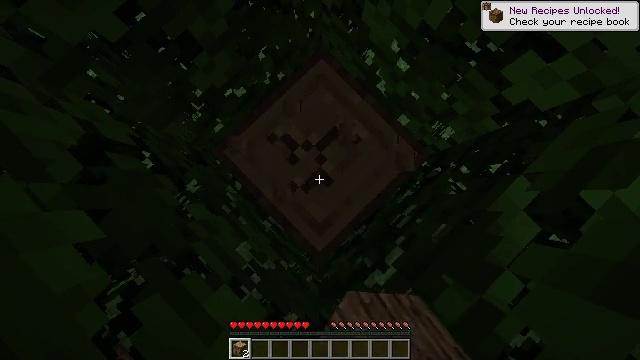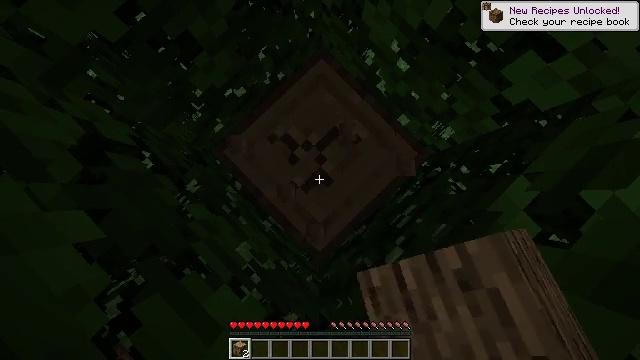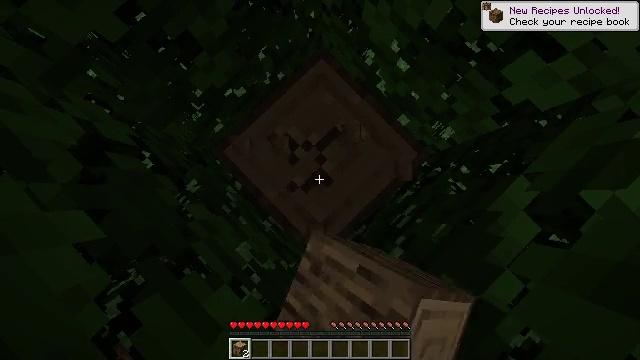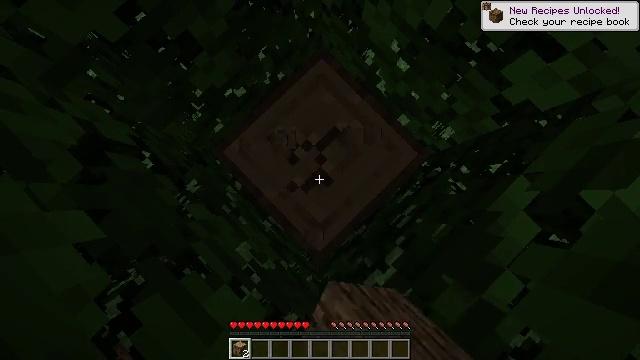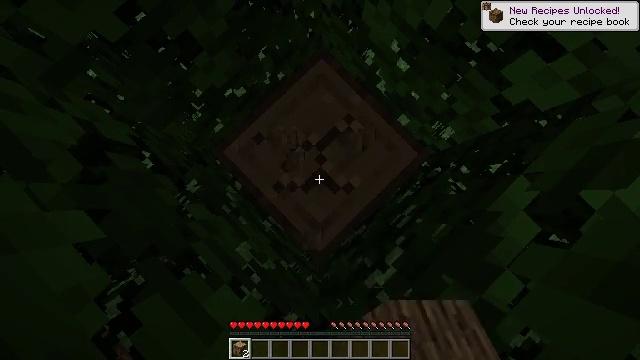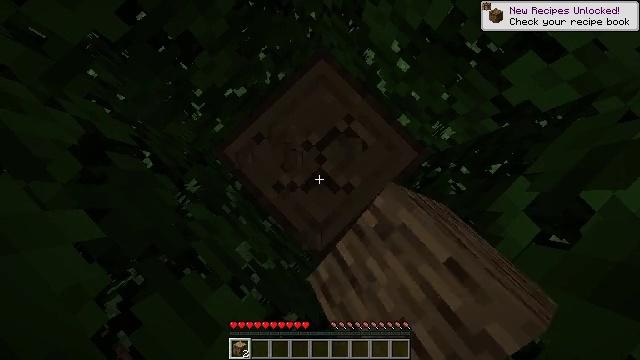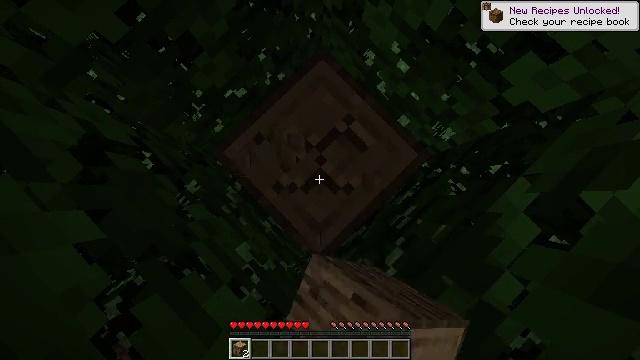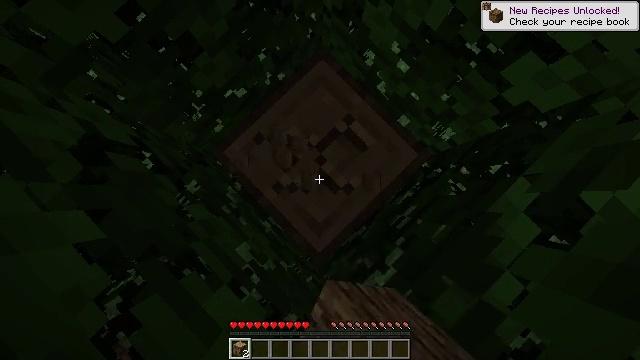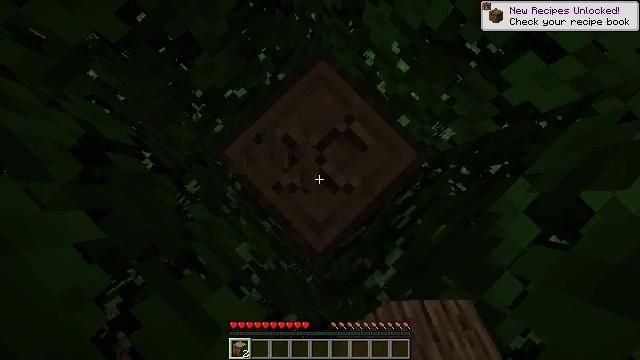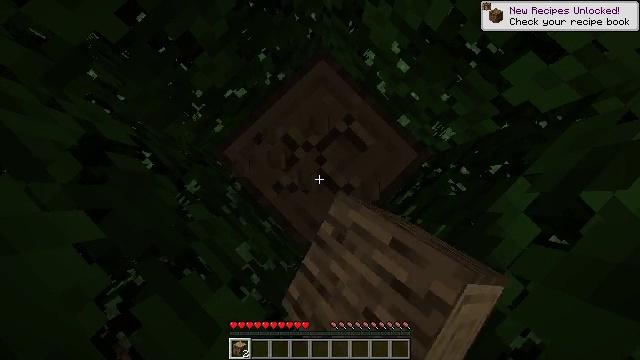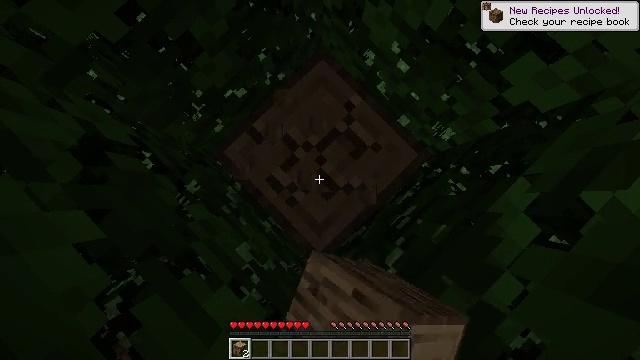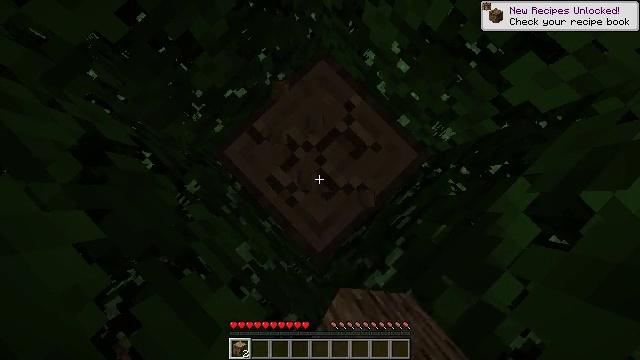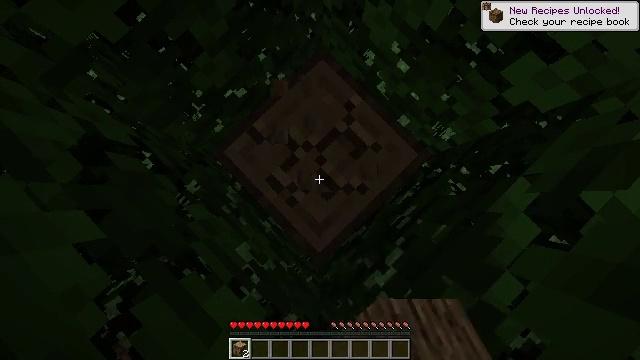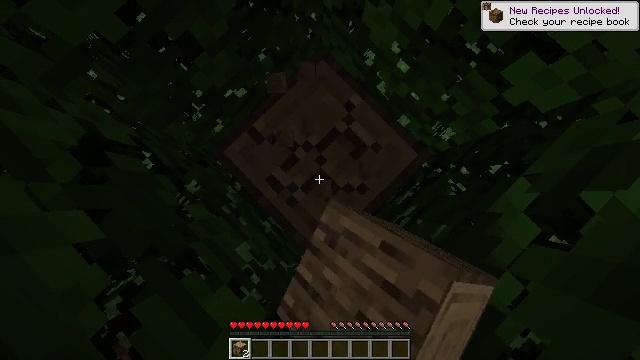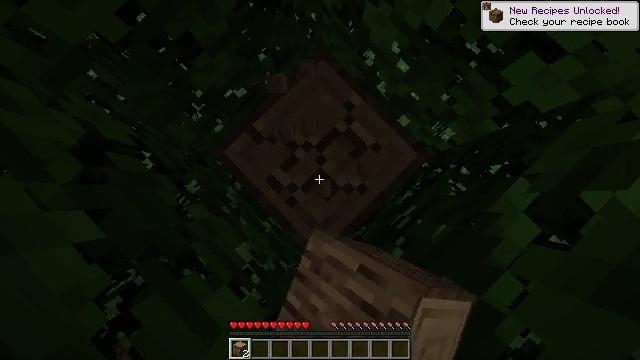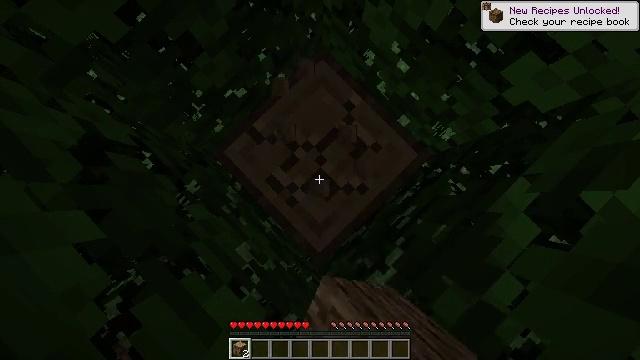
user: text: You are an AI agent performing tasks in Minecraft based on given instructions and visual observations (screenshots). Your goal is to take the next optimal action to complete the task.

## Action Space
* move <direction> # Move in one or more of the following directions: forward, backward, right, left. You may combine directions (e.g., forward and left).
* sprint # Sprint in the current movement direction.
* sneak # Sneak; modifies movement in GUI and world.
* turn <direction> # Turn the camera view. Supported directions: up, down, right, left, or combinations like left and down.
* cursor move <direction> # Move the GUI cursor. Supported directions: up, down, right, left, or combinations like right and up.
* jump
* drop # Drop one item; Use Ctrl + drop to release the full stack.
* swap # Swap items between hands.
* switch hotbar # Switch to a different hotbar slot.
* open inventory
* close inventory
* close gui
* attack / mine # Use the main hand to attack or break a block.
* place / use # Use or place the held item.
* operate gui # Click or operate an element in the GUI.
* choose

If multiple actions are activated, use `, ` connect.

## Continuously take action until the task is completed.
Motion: motion action
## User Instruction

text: Collect oak log for crafting.
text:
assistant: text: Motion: attack / mine
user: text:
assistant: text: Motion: attack / mine
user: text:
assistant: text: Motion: attack / mine
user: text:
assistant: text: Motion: attack / mine
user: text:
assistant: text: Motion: attack / mine
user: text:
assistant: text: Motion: attack / mine
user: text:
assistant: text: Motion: attack / mine
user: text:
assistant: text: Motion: attack / mine
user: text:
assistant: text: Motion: attack / mine
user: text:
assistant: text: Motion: attack / mine
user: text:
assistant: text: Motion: attack / mine
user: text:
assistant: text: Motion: attack / mine
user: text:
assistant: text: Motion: attack / mine
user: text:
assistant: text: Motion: attack / mine
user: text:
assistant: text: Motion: attack / mine
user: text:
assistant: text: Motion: attack / mine
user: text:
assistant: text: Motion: attack / mine
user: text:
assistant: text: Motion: attack / mine
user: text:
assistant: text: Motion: attack / mine
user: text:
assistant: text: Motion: attack / mine
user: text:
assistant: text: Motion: attack / mine
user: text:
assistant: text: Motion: attack / mine
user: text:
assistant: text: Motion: attack / mine
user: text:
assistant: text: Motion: attack / mine
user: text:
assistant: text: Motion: attack / mine
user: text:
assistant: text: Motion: attack / mine
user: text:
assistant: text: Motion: attack / mine
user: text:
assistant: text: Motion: attack / mine
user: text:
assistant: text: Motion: attack / mine
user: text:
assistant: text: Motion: attack / mine